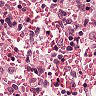
Metastatic tissue present: no